Interaction volume radius: 10 \u00c5
Interaction volume height: 45 \u00c5
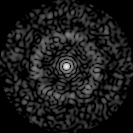
Disorder parameter: 0.8563